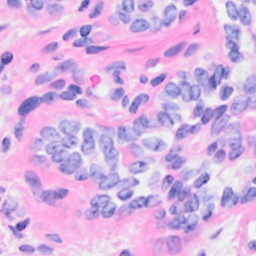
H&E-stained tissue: Breast